Question: I ran the following Azure command in PowerShell to fetch the keyvault certificate:
'''
Get-AzureKeyVaultCertificate -VaultName "ssl-keyvault-appservice" -Name "PI"
'''
I got the output

Since I'm new to PowerShell, I'm not sure how to retrieve the thumbprint alone. I searched for Azure PowerShell command for thumbprint alone, but I can't find anything.
Is there any way in PowerShell to get only the thumbprint property alone?
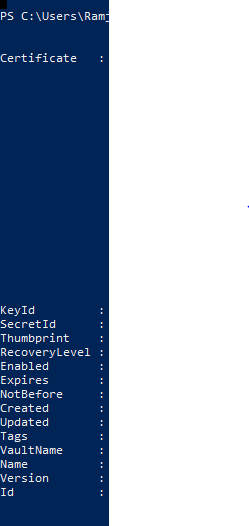
Answer: You could run the following -
'''
(Get-AzureKeyVaultCertificate -VaultName "ssl-keyvault-appservice" -Name "PI").Thumbprint
'''
'''
Get-AzureKeyVaultCertificate -VaultName "ssl-keyvault-appservice" -Name "PI" | Select -property Thumbprint
'''